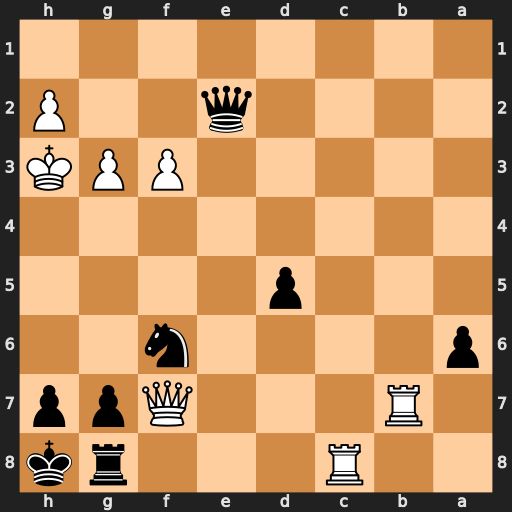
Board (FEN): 2R3rk/1R3Qpp/p4n2/3p4/8/5PPK/4q2P/8
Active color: b
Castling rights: -
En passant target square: -
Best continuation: Qf1+ Kh4 g5#